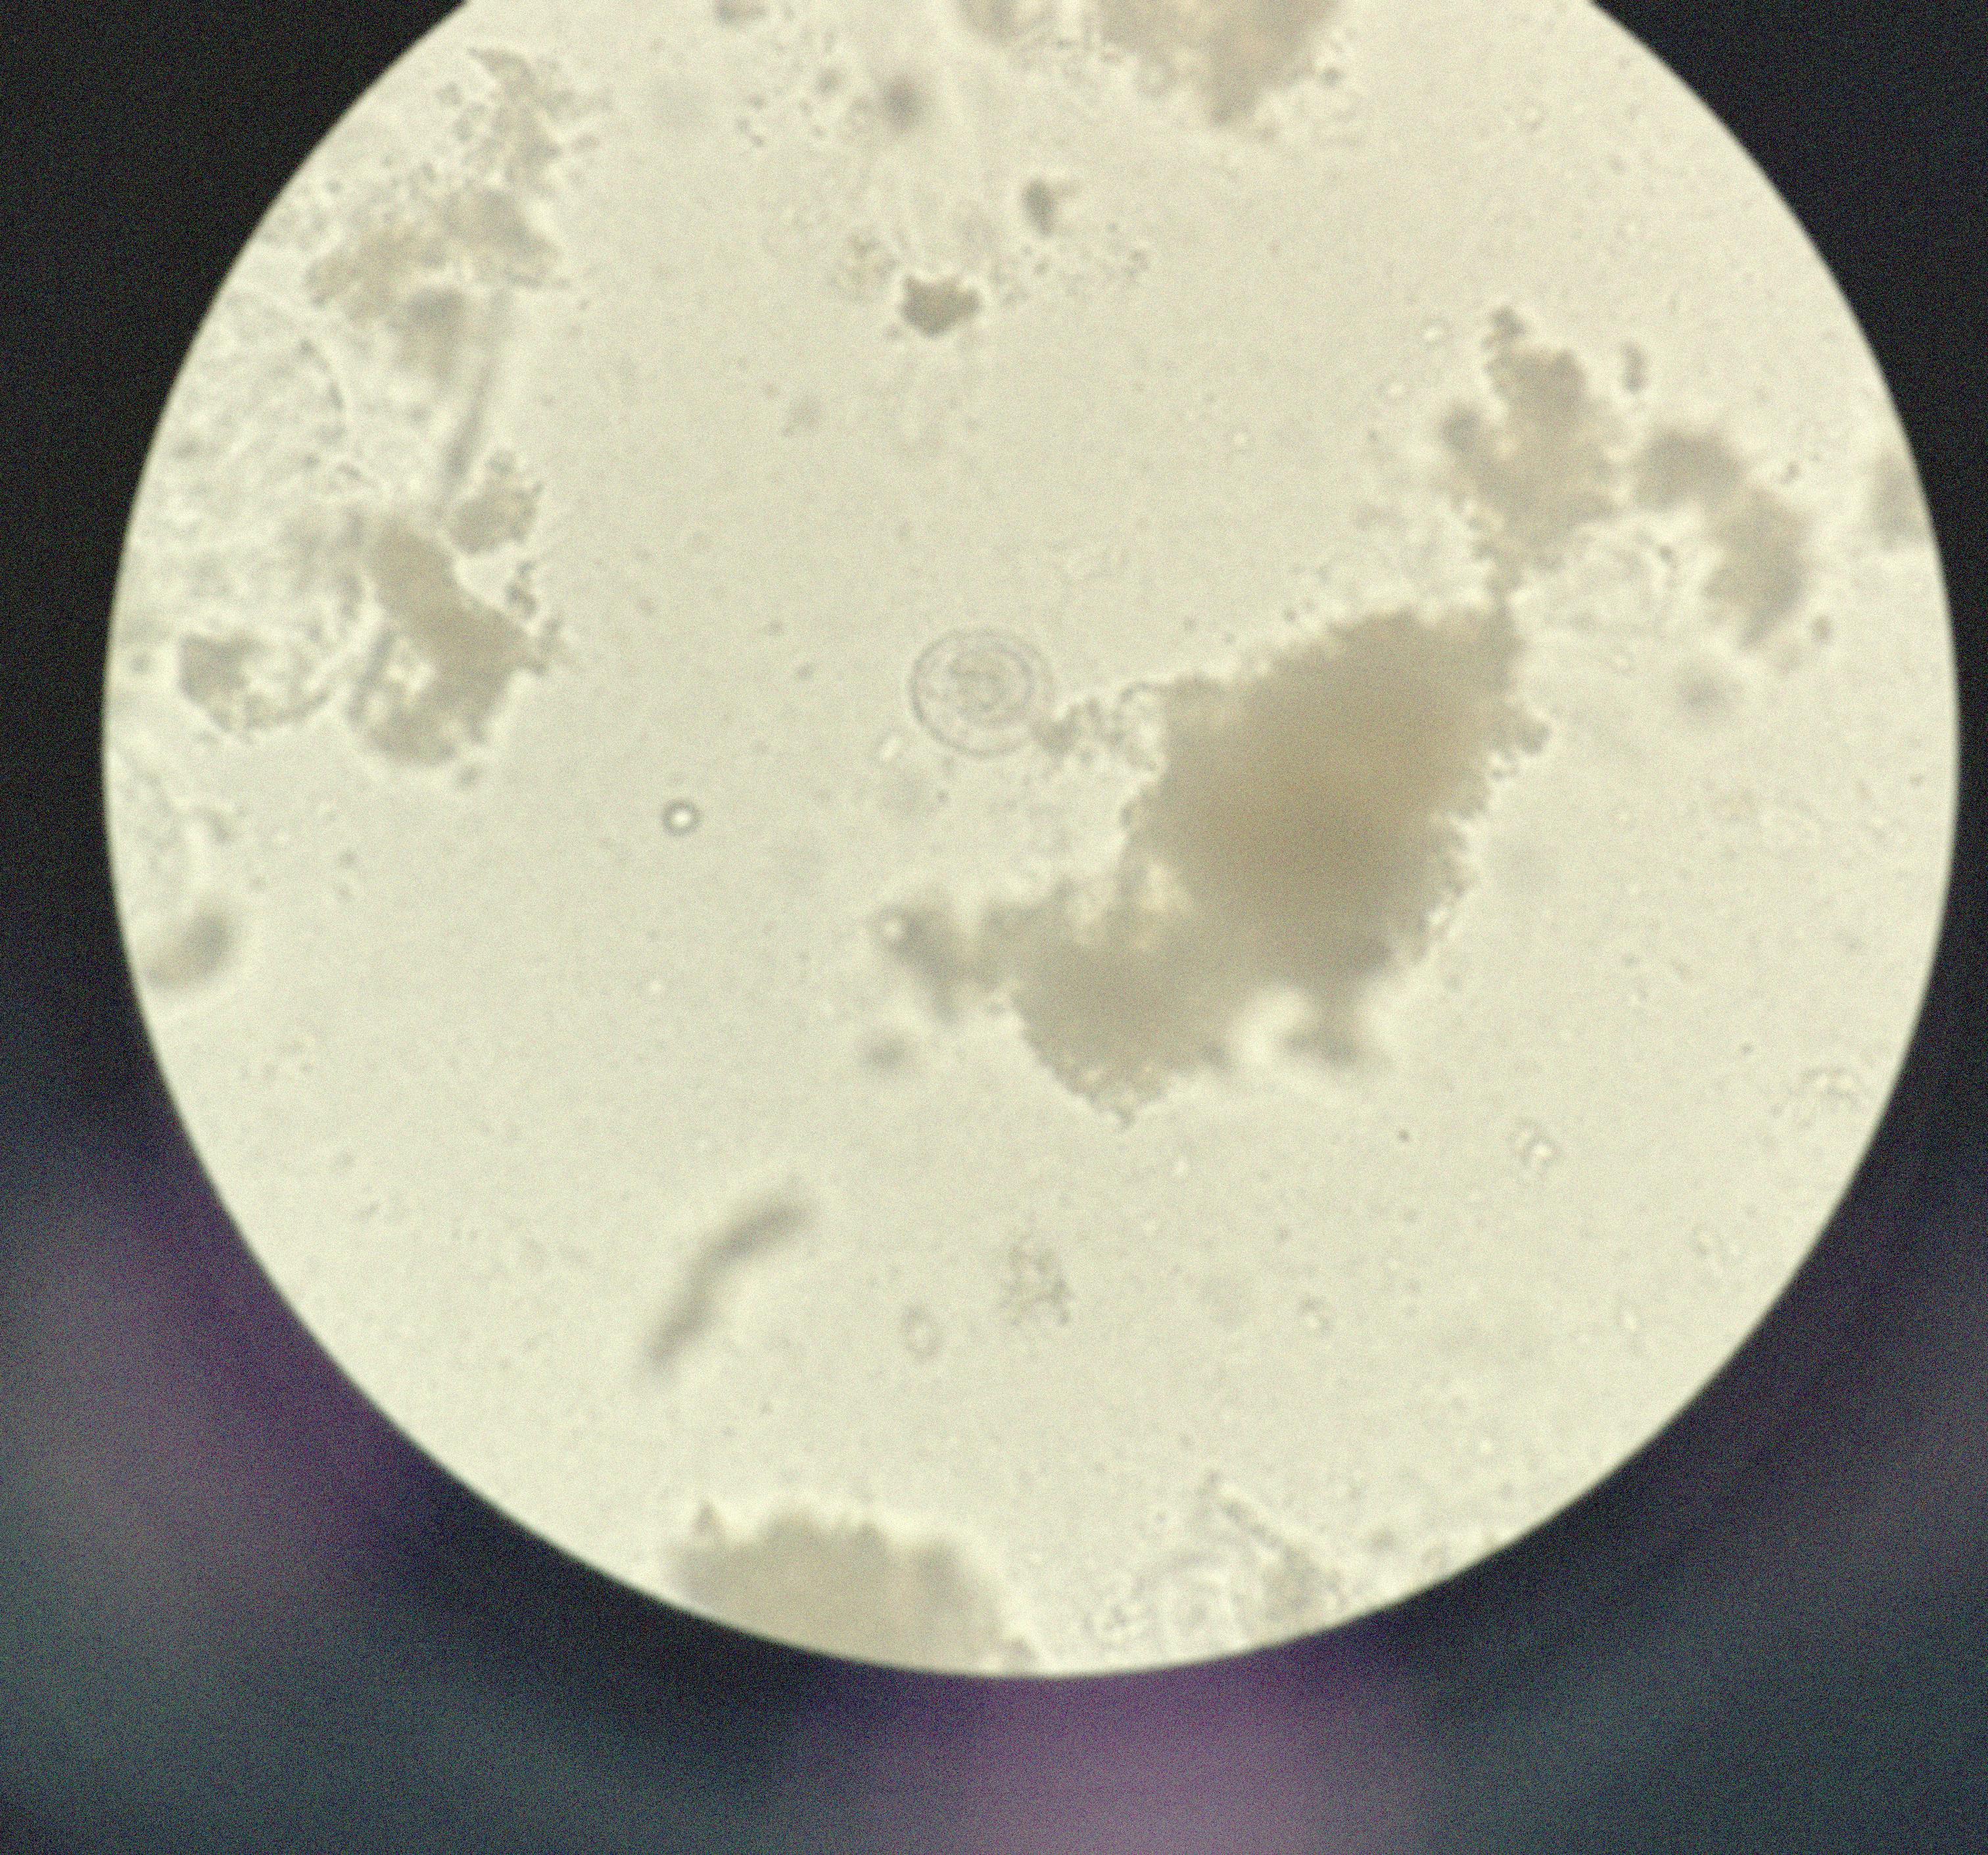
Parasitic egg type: Hymenolepis nana